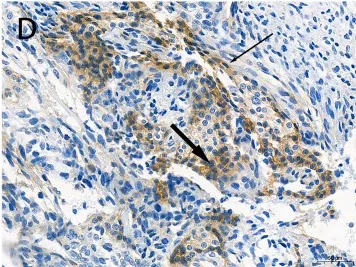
Pathological characteristics of the sarcomatoid parathyroid carcinoma (SaPC) case. (D) N-cad was positive in carcinomatous (thick arrow) and spindle cell components (thin arrow) (x200).
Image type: pathology (immunostaining)